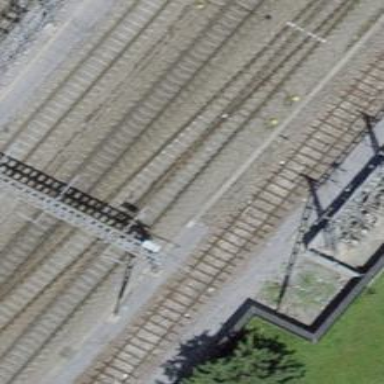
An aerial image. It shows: Single railway track with electrification through contact line.